Interaction volume radius: 10 \u00c5
Interaction volume height: 15 \u00c5
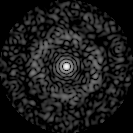
Disorder parameter: 0.8371